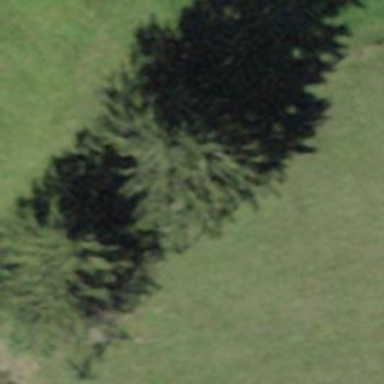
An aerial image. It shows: Needle-leaved tree in natural setting.